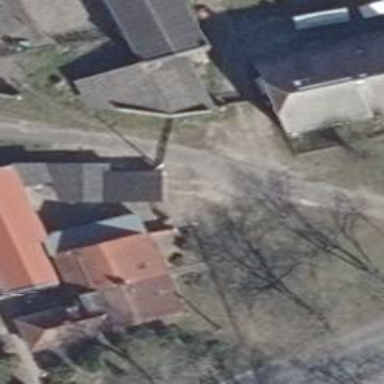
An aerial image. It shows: Residential road.